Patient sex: M
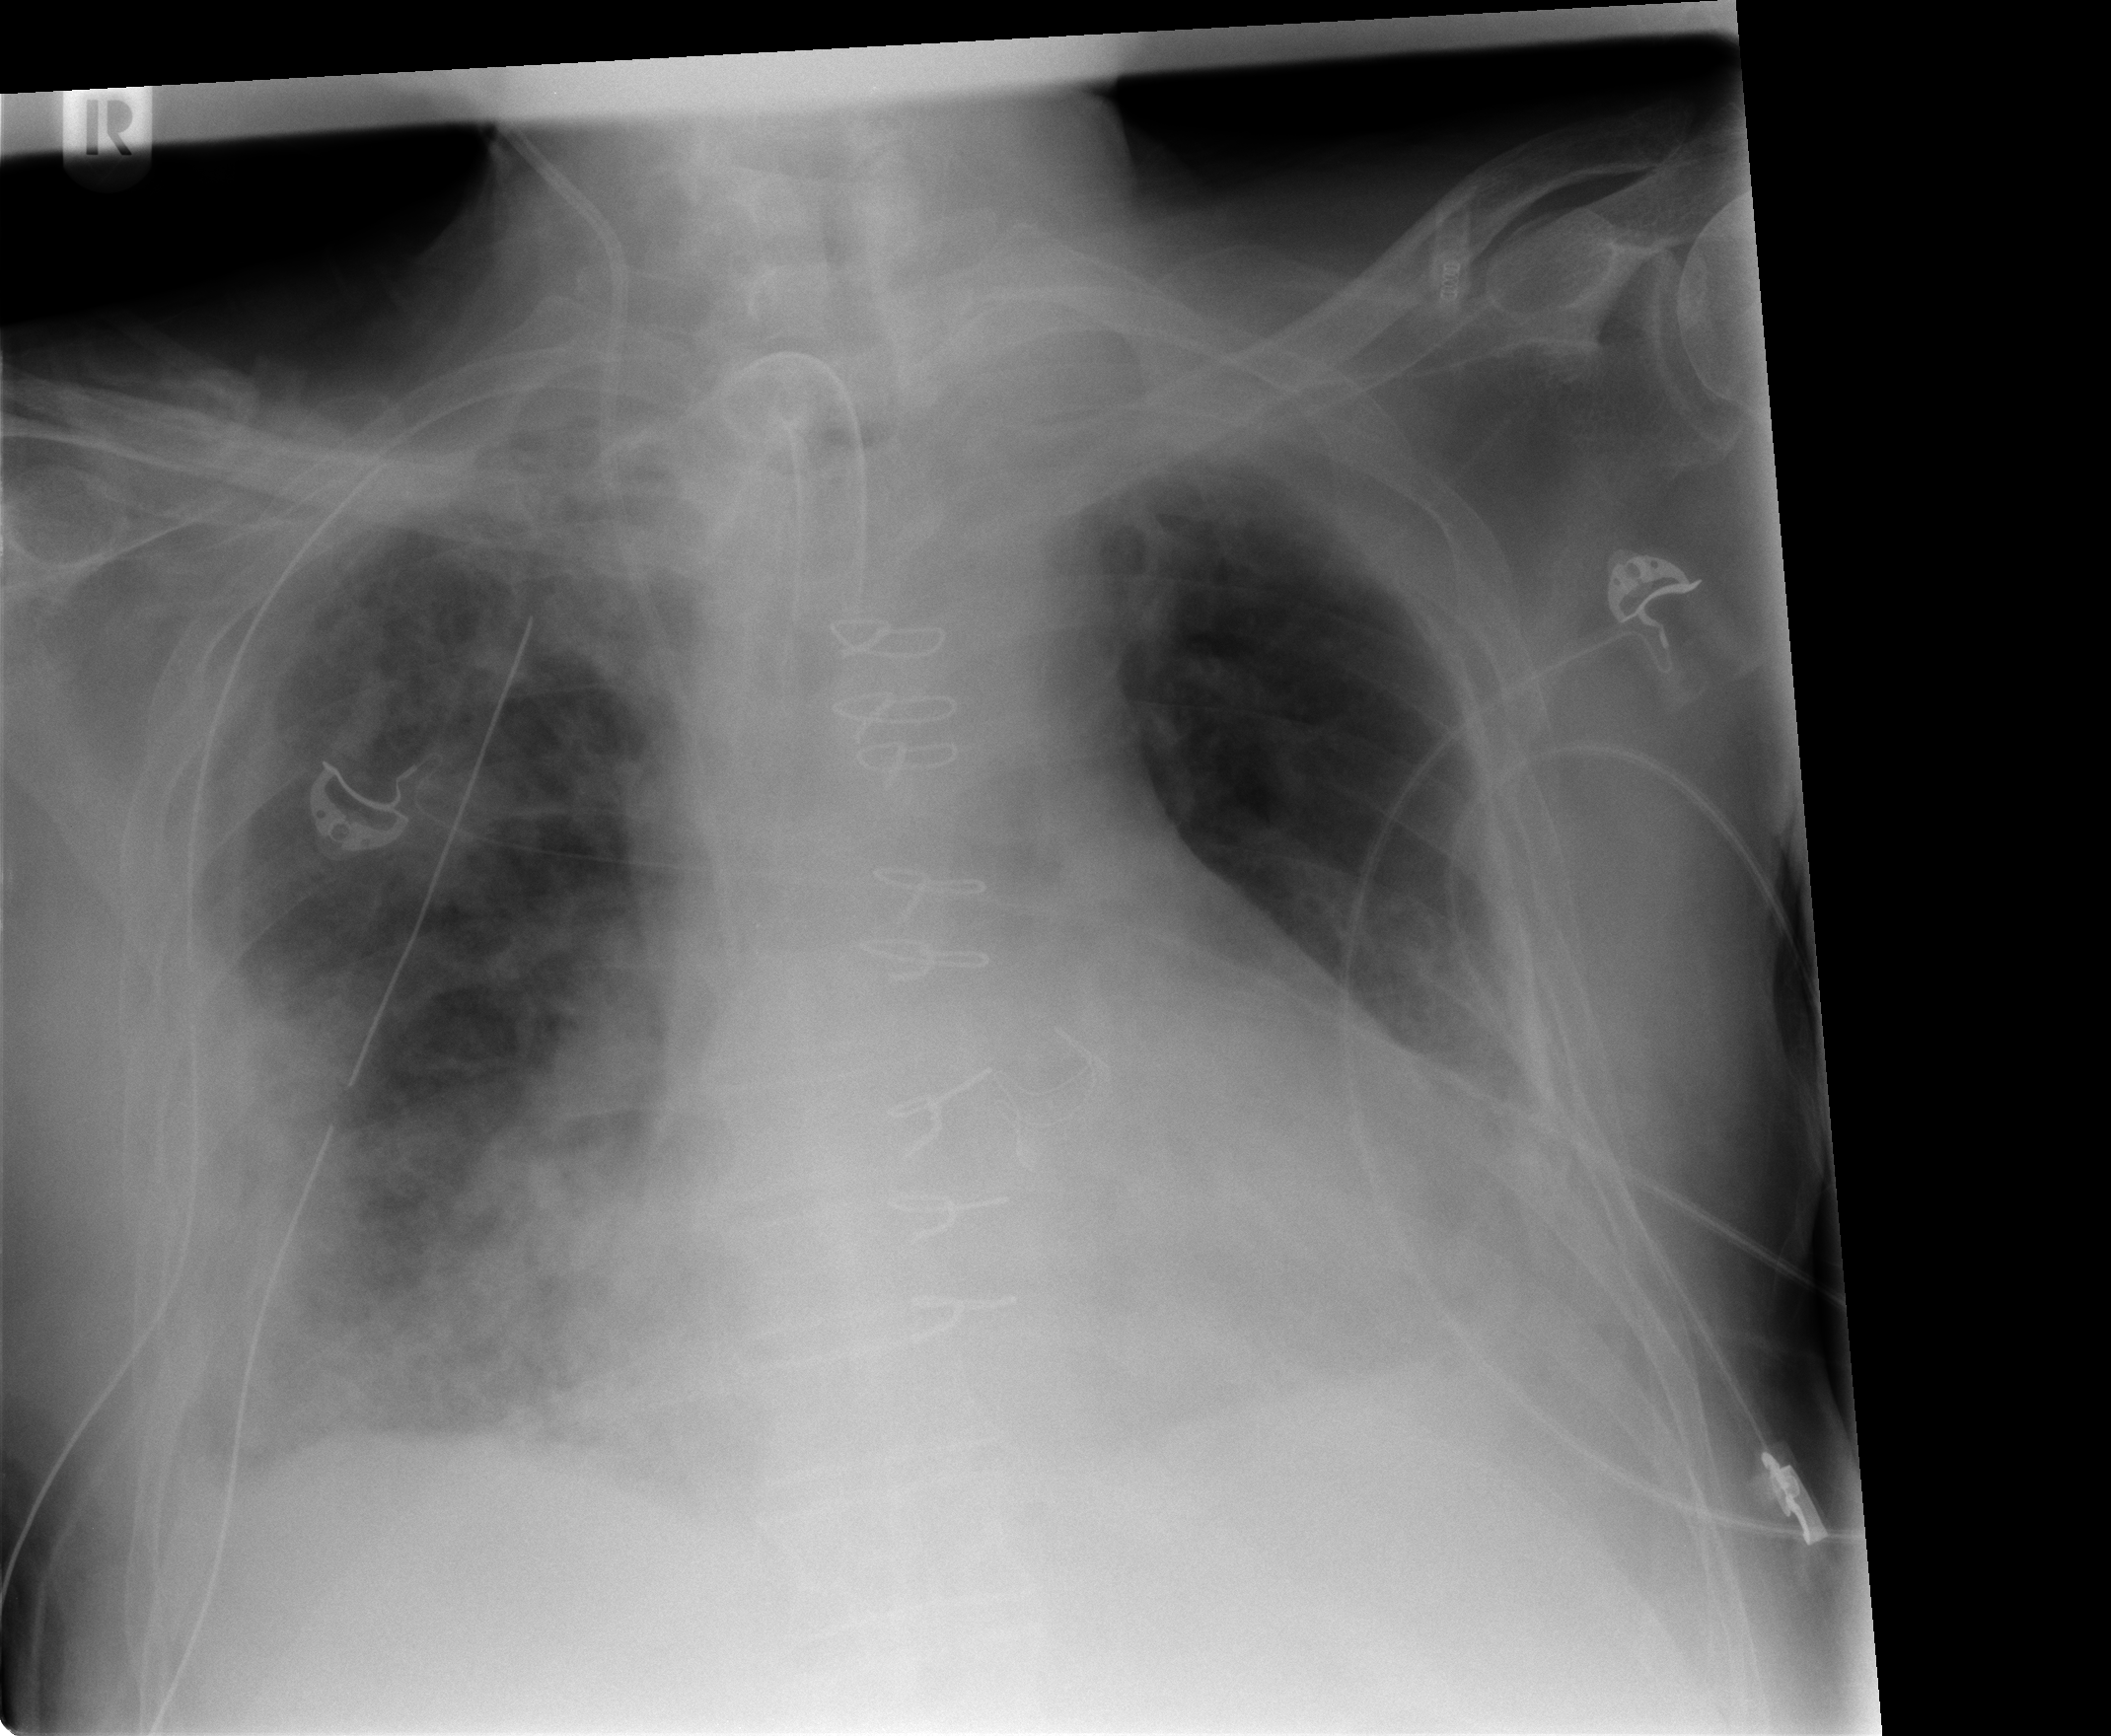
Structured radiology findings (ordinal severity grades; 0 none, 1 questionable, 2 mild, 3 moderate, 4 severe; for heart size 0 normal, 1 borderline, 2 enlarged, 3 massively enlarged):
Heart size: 2
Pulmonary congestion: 0
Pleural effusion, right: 2
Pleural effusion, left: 2
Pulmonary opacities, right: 3
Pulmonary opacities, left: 2
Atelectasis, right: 3
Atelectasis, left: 3